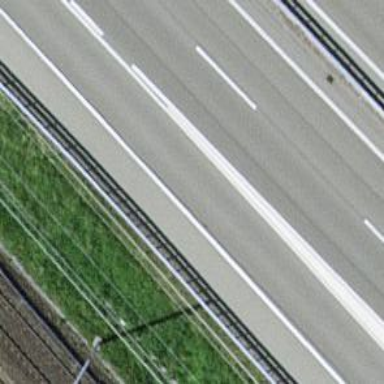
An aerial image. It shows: Asphalt motorway link.